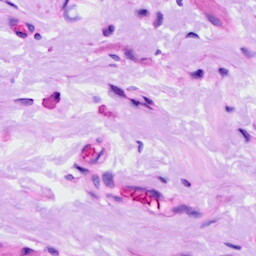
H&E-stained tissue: Ovarian